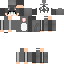
A female human skin with dark skin, wearing brown helmet dressed in a blue hoodie and black pants, featuring a closed mouth.